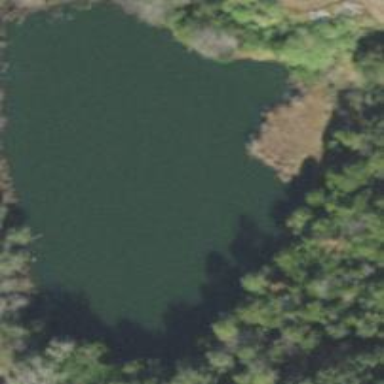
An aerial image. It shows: Reservoir of natural water.